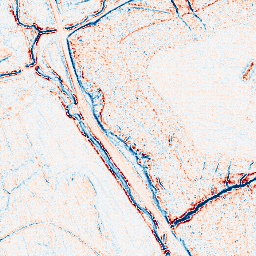
Category: edge_preserving
Decomposition family: anisotropic_diffusion
Decomposition parameters: iterations: 5
kappa: 50
gamma: 0.15
Upsampling method: sinc_blackman
Upsampling parameters: scale: 8
kernel_size: 16
Upsampling scale: 8